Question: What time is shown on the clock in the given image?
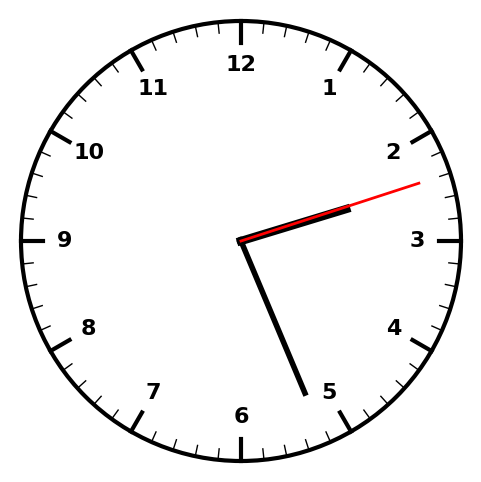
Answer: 02:26:12